Interaction volume radius: 5 \u00c5
Interaction volume height: 25 \u00c5
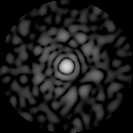
Disorder parameter: 0.8263